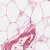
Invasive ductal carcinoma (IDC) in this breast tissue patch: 0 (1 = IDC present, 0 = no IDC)